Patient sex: M
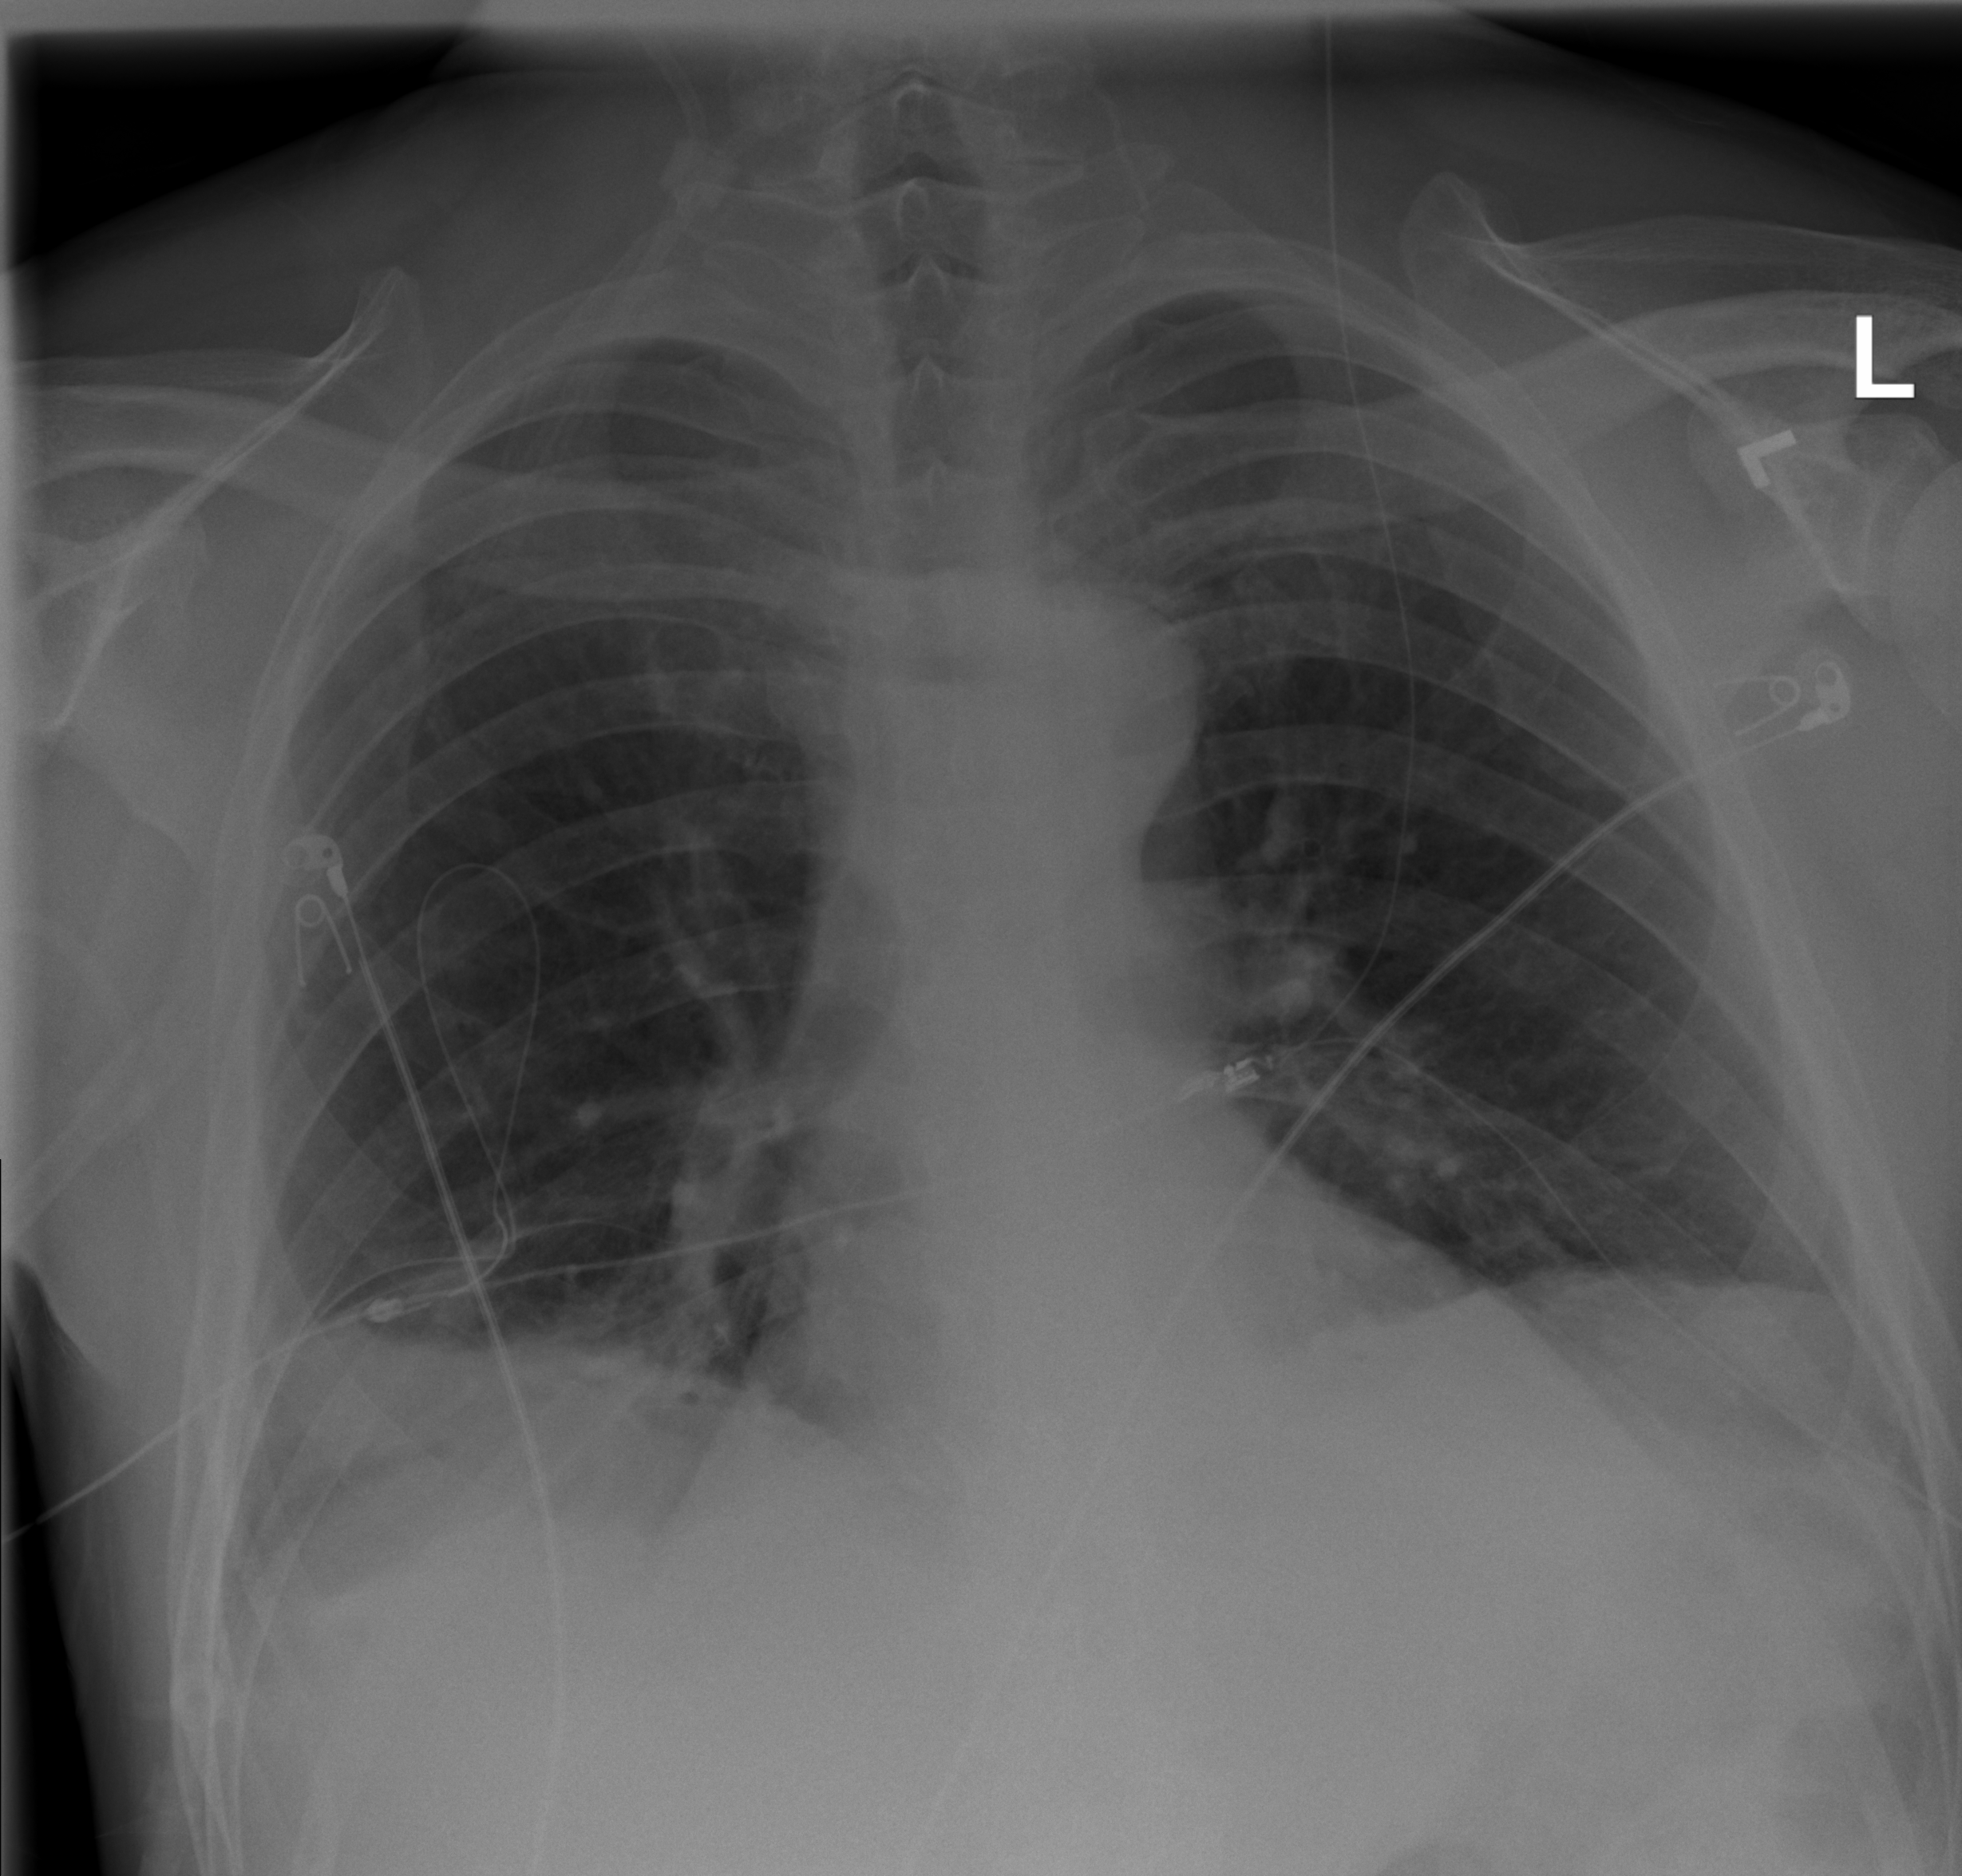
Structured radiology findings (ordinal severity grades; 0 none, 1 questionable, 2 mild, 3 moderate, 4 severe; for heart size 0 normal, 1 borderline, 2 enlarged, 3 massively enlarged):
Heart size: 1
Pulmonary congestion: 2
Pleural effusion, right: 2
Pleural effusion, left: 2
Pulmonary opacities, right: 0
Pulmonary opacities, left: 0
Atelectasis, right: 2
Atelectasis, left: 2